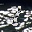
Label: 1